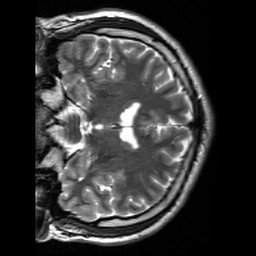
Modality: T2w
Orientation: coronal
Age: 28
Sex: male
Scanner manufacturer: siemens
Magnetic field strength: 3 T
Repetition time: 7 s
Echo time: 0.09 s